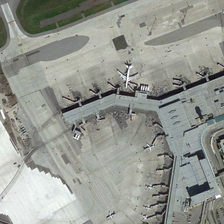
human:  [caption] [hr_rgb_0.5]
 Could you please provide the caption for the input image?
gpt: there are some green grass around the airport .

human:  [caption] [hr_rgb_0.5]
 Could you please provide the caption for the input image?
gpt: the airport has a lot of white planes .

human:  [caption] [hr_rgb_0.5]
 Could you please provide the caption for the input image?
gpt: the airport has a lot of white planes .

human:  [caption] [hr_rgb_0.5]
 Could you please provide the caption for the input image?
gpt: there are some green grass around the airport .

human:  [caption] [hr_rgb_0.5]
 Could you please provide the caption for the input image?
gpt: the airport has a lot of white planes .